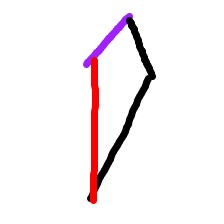
Shape: kite